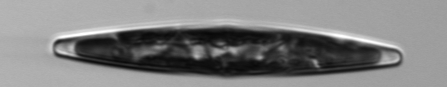
Label: Pleurosigma